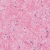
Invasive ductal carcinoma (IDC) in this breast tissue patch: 0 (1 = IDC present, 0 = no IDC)